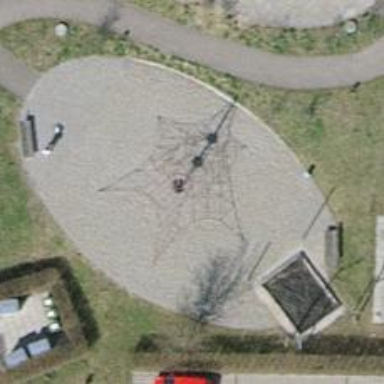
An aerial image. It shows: Playground area for leisure activities on the land.